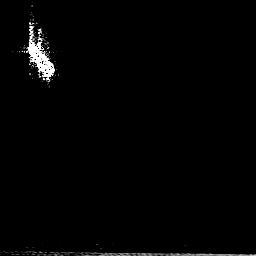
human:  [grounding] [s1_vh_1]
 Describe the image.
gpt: In the satellite image, there is  <ref>1 large ship </ref> <box>[[6, 12, 22, 32, 0]]</box> located at top left.